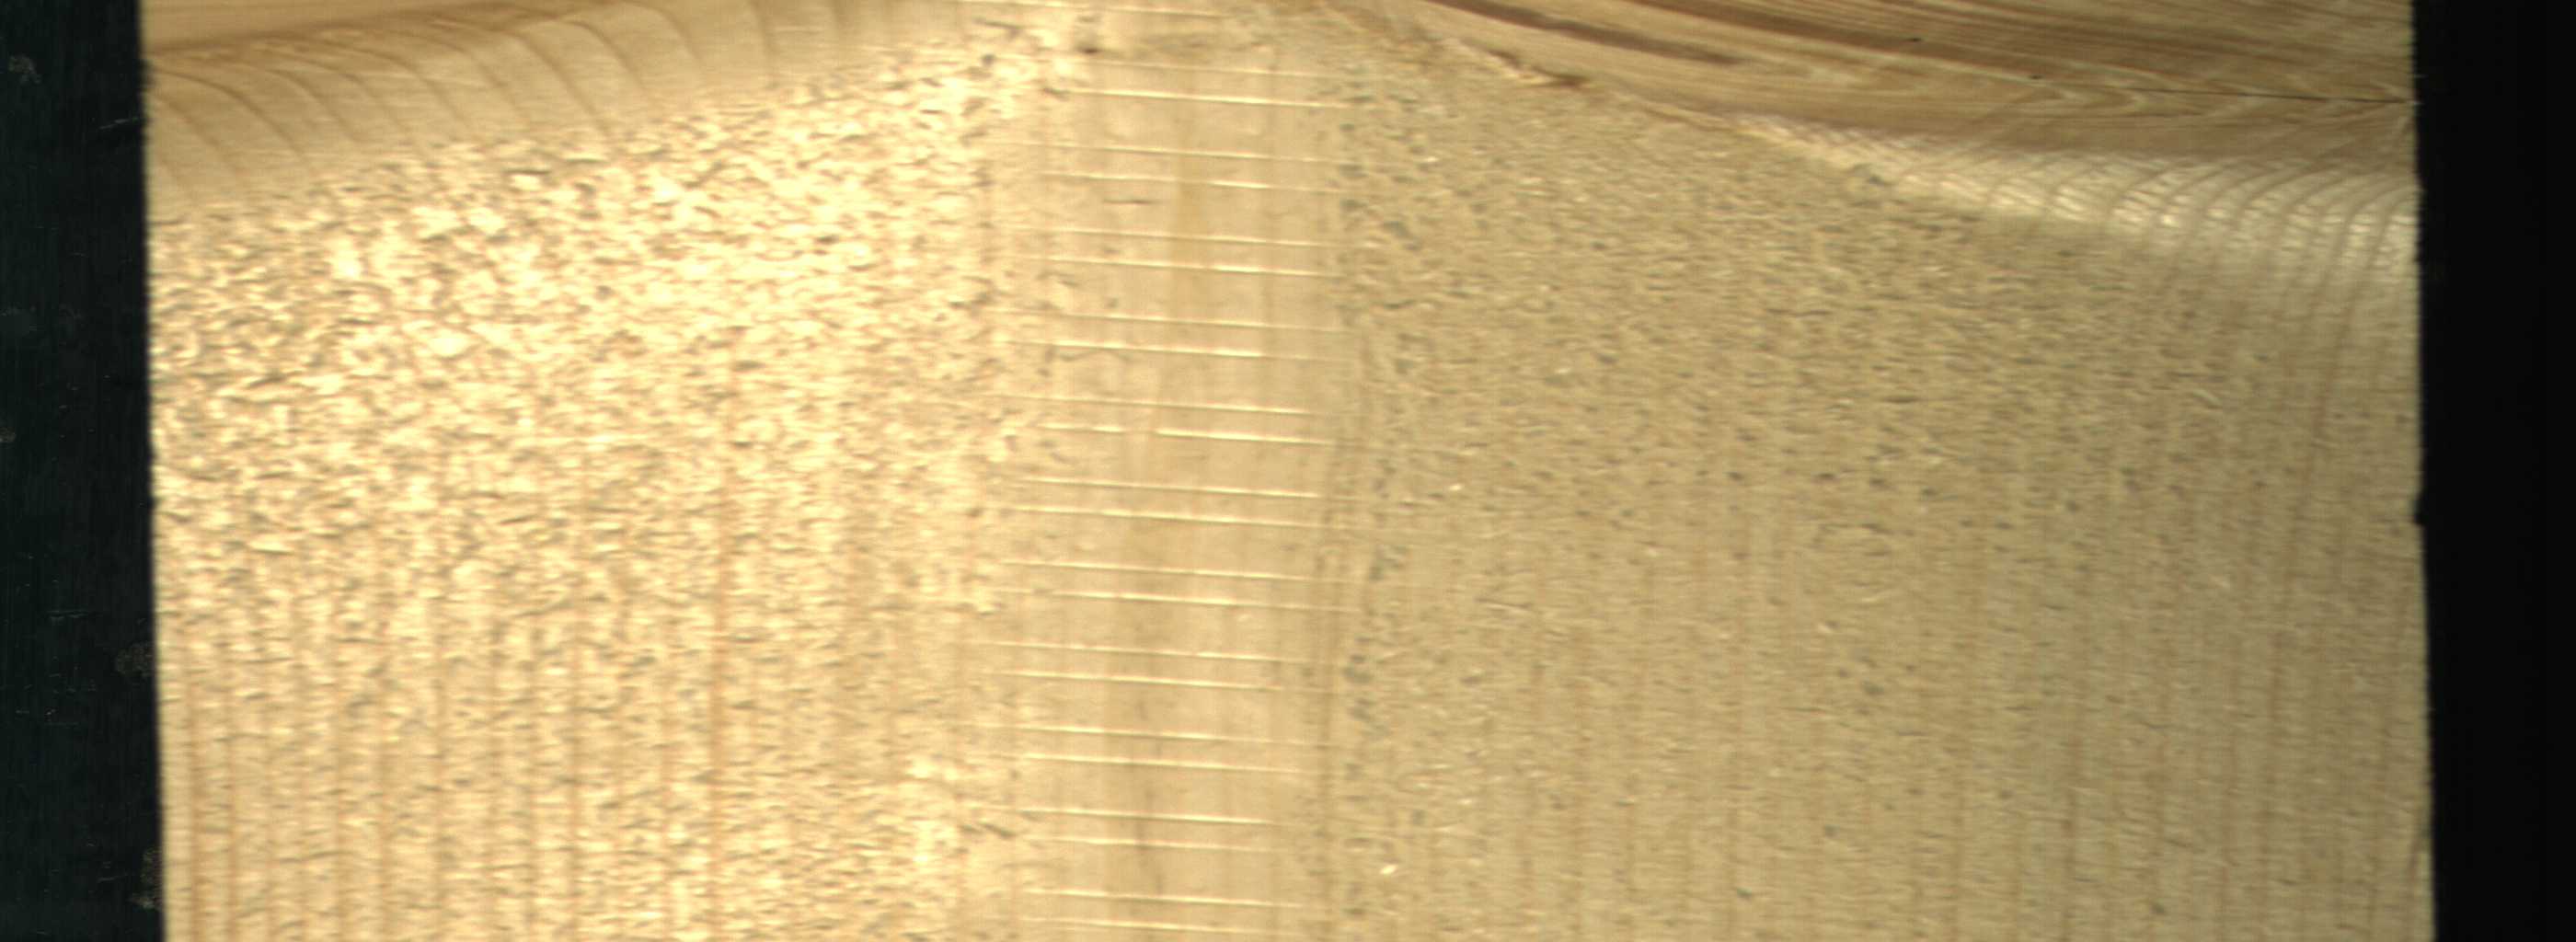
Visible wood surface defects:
Live_Knot